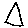
Label: triangle